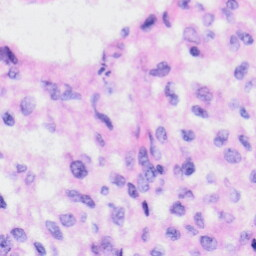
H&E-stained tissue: Liver